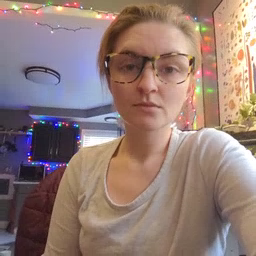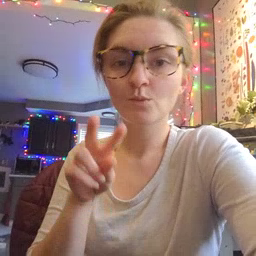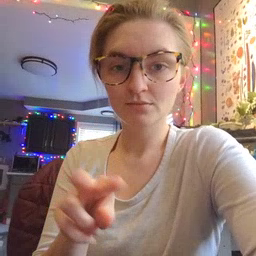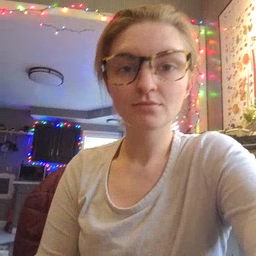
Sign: look